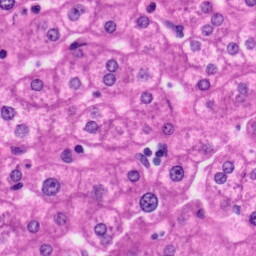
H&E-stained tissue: Liver